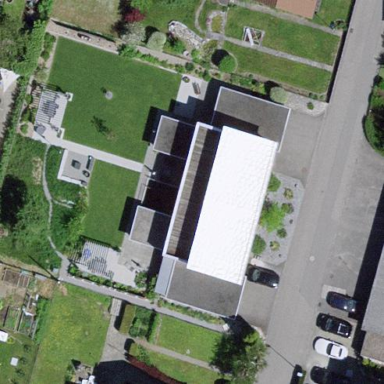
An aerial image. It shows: Terrace building.